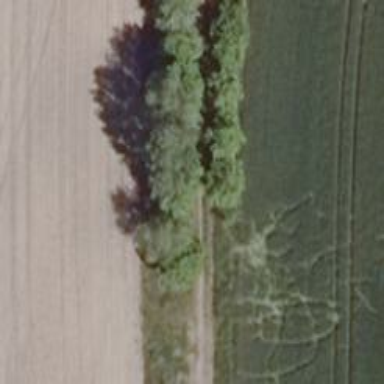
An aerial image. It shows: Row of trees in natural setting.